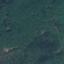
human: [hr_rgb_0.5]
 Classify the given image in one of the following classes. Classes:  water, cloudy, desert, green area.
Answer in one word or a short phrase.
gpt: green area